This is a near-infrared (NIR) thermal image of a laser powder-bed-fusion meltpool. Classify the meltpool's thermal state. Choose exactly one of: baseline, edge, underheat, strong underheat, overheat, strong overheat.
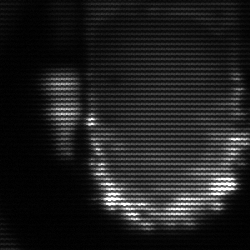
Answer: baseline